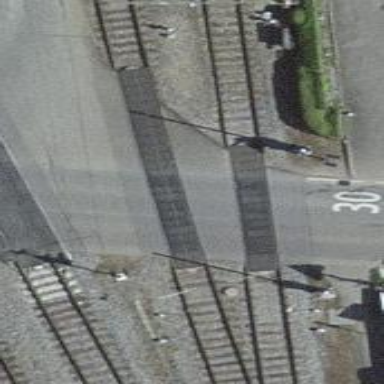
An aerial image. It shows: Level crossing along the railway.